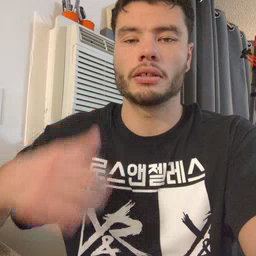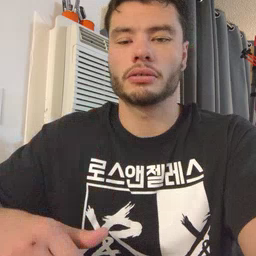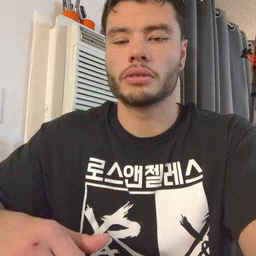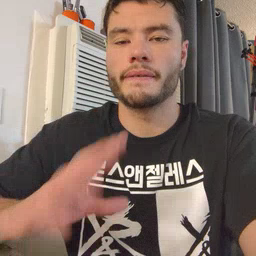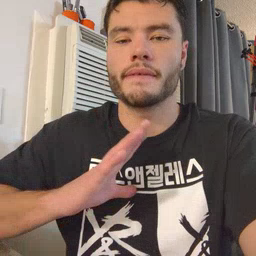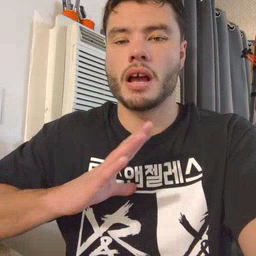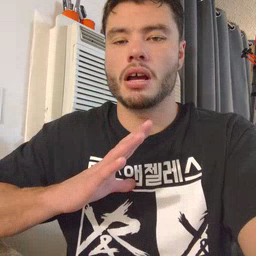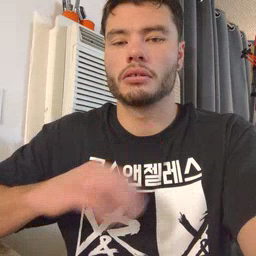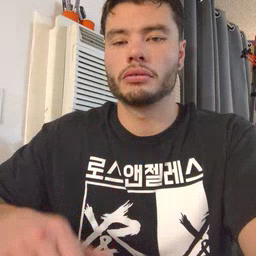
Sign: fine